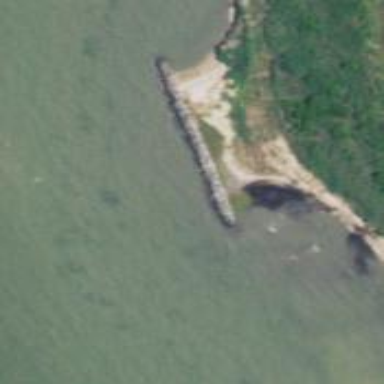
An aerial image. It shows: Breakwater structure.